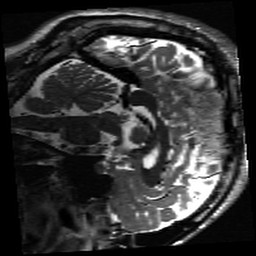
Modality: inplaneT2
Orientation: sagittal